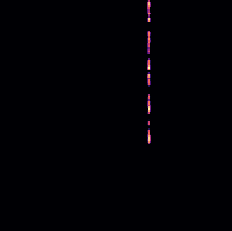
Sound class: Fire crackling